Question: Ok I admit I always see people griping about IE (Internet Explorer xx) and I never really complain about it but I realize I may be wrong. I am a hardcore Chrome user, occasionally I'll open up Firefox for something or to test a view but never IE until the other day. I opened up IE 8 on a site I am working on and was shocked, There was so much wrong and I am not blaming IE, I am just getting into doing proper CSS and design, I am more of a backend coder. So most likely I am just not using proper CSS
So below is an image from IE8 of my project, I have labeled each section that has a problem.

This background should expand the width of the page and it does in Firefox and Chrome.
Here is some CSS for this area
'''
#header-wrap {
width: 100%;
position: relative;
margin: 0 auto;
height: 95px;
background: #F3F3F3 url(../images/layout/blue-spike.gif) repeat-x;
border-bottom: 1px solid #DEDEDE;
}
'''
---
This is a navigation unordered list, it should show all the list items in a row, left to right and when it gets to wide it starts a new row of items left to right, it does that in Firefox and Chrome
'''
#tag-list li a {
color: white;
text-transform: uppercase !important;
background: #585858;
padding: 4px 6px 4px 6px!important;
-moz-border-radius: 3px;
border-radius: 3px;
font: .8em Helvetica,Arial,sans-serif;
margin: 1px 0px 3px 3px;
display: block;
float: left;
}
'''
---
Same code from number 2 but instead of square corners, each link should have round corners, it works that way with Firefox and chrome with the border radius
---
Same as the header section, it should expand the full width of the page but it does not
'''
#footer {
clear: both;
background: #444 url(../images/noise-gray.png) center;
color: #666;
font-size: 1.1em;
with: 100%;
padding-bottom: 15px;
}
'''
This is another background image for the fotter that is a zigzag at the top of footer, it does not even show up in IE with this code below
'''
#footer-zig-zag {
background: url(../images/shake-up.png) top repeat-x;
}
'''
---
I realize this is a vague question and I do not expect someone to recode the site, hint why I havent added all the HTML.
I am just asking if from the above CSS if anything stands out as being incorrect for it to work with IE.
I was never aware of how bad or different IE is from Chrome and Firefox and I would like to not keep making the same mistakes, I do not care to support IE 100% but I think I can do a little better then my current.
Thank you for any help
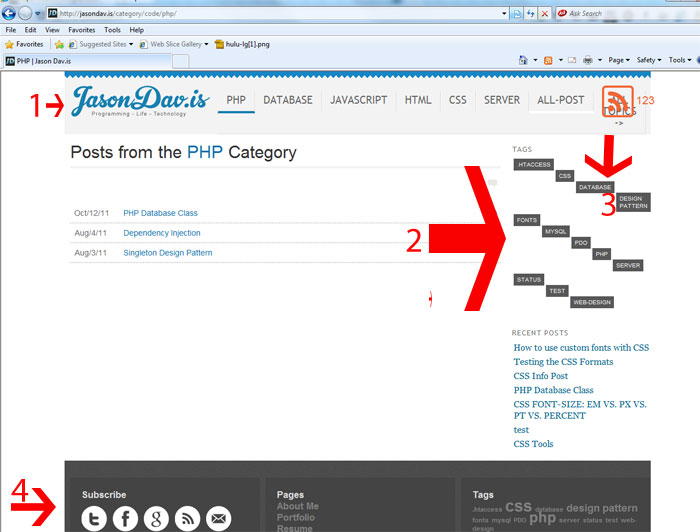
Answer: without seeing it entirely, you're right, it's kinda vague, but off hand,
2) looks like the li are in block display....set them to float:left; display:inline;
3) border-radius isn't supported in ie8. for ie9 you need to add -ms-border-radius; you can find js fixes for < ie9 border-radius support
1) and 4a) again, hard to tell, but with width:100% and them not covering it, i'm going to assume the ie is reading the parent width as something in correctly. set the parent element to width:100% as well.
you can target ie with conditional comments so you don't mess with your real styles like this:
<!--[if IE]>
<style>
div.parentelement{width:100%}
</style>
<![endif]-->